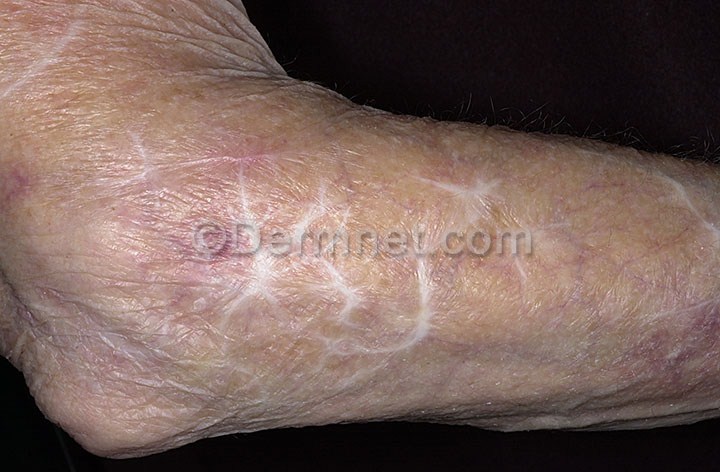
Disease: Light Diseases and Disorders of Pigmentation